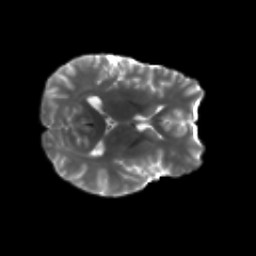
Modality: T2w
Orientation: axial
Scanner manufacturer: siemens
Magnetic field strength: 3 T
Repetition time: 4.16 s
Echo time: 0.0806 s